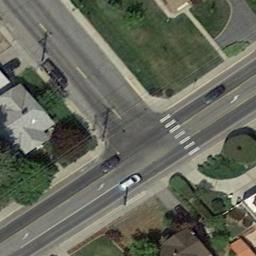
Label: intersection